高一 · 解析几何
如图, 表示具有奇偶性的函数图像可能是( ).
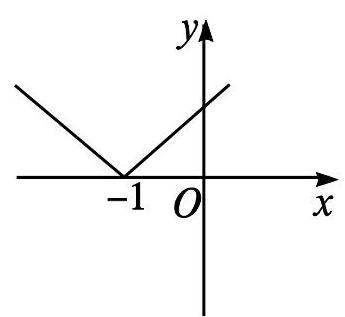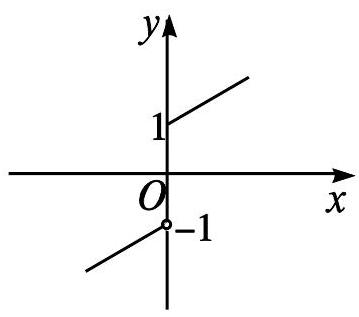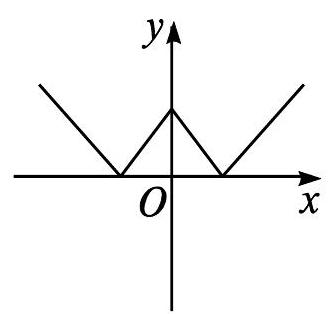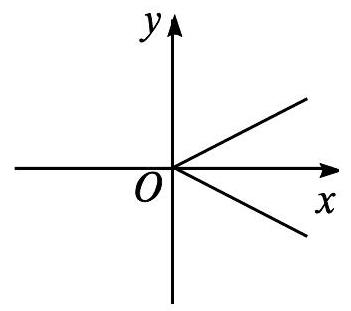

A

C

B

D
答案: B
解析: 根据奇函数的图像关于原点对称, 偶函数的图像关于 $y$ 轴对称可知, 选项 $\mathrm{B}$ 中的函数为
偶函数. 选项 C 中的点 $(0,1)$ 关于原点的对称点 $(0,-1)$ 不在图像上, 所以选项 C 中的函数不是奇函数.